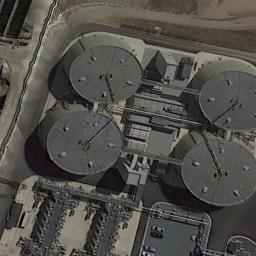
Label: storage tanks